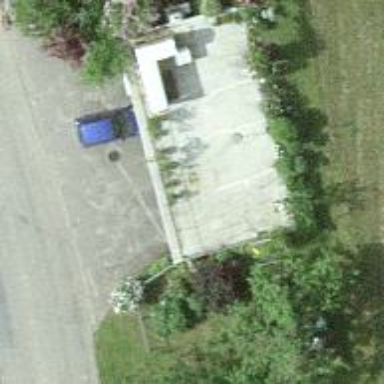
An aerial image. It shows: Garage building.